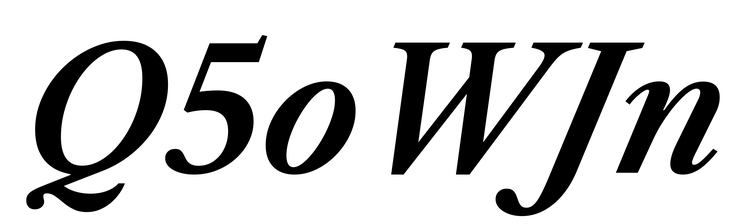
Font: LibreCaslonText-Italic_SemiBold_Italic